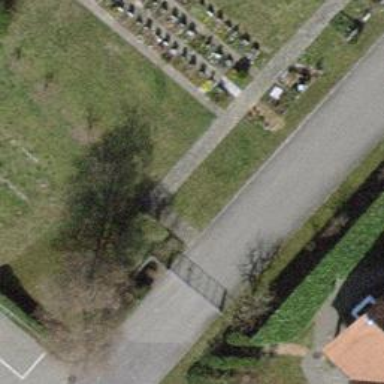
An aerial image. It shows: Gate.